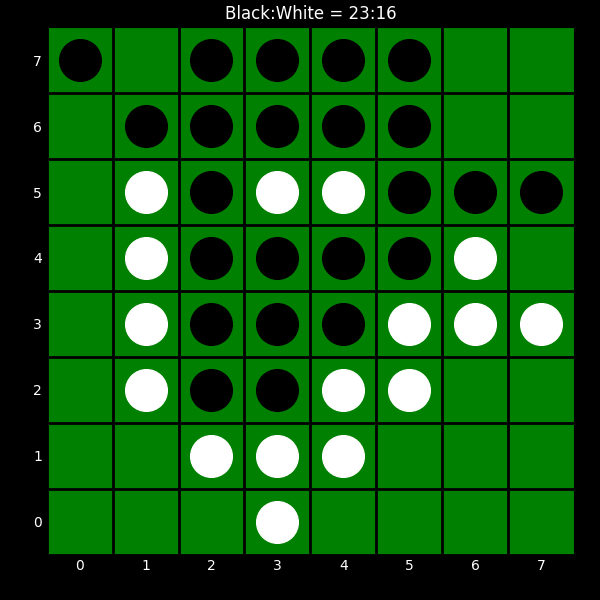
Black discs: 23
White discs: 16